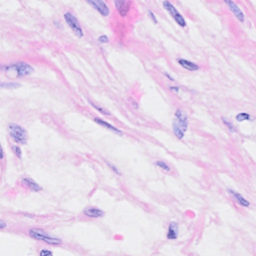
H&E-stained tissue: Breast